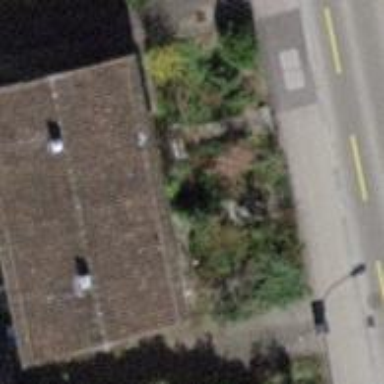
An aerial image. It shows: Semi-detached house with gabled roof oriented across the building.